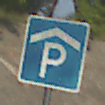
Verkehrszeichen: Parkhaus
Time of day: MorningAfternoon
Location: Outdoor (Nature)
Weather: PartlyCloudy
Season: NotSpecified
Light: Natural